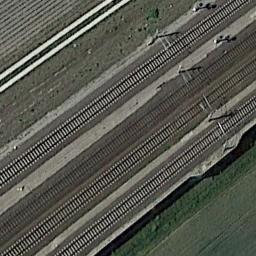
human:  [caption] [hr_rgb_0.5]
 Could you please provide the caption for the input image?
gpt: There are about ten railway lines here .

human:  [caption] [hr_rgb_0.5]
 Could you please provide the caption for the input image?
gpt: The railway is next to the farmland .

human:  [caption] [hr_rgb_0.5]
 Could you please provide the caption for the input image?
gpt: There are many trees beside the railway .

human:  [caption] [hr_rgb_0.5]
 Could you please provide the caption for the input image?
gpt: These railways have no trains on the railways .

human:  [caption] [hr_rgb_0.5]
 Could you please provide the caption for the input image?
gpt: There are green meadows beside the railway .